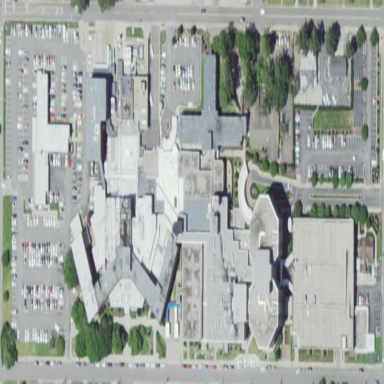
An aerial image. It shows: Hospital providing healthcare services.